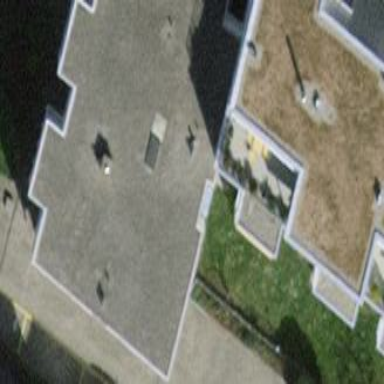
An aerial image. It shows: Residential building with flat roof.